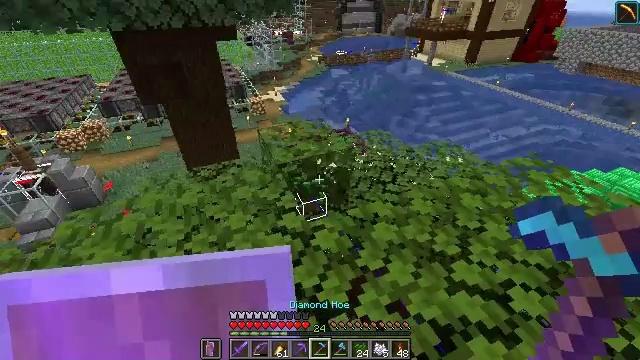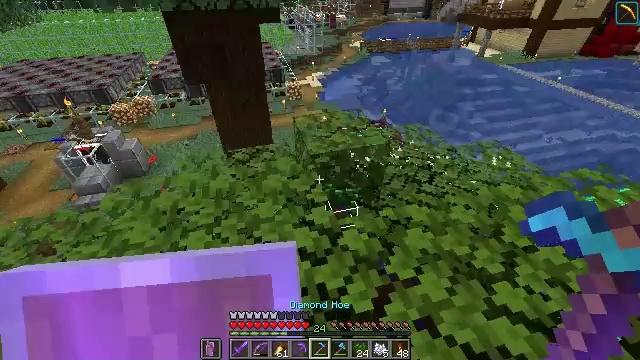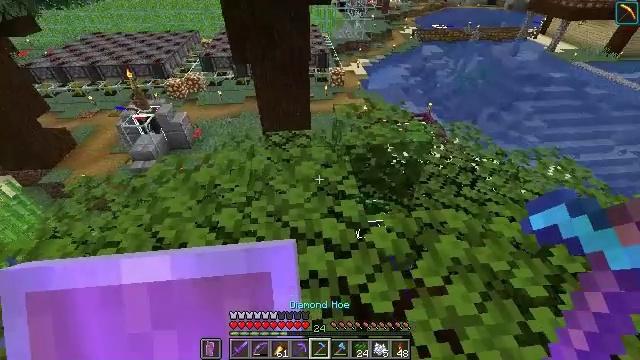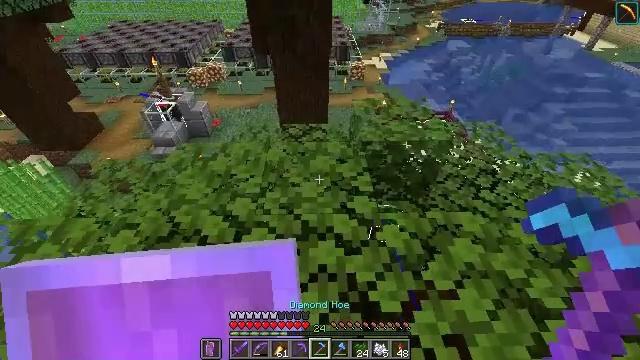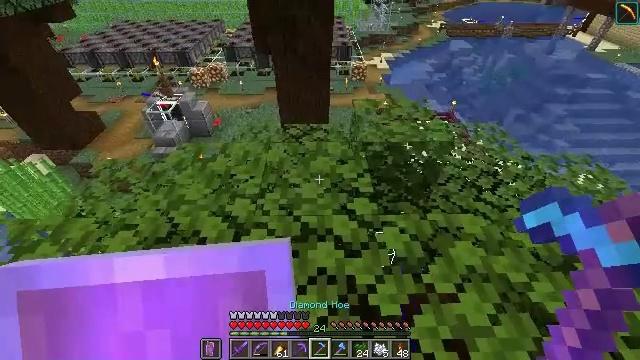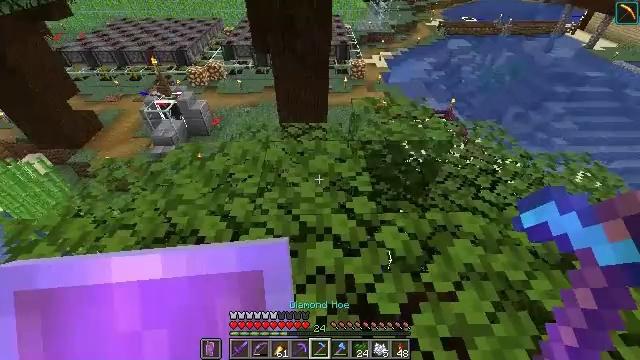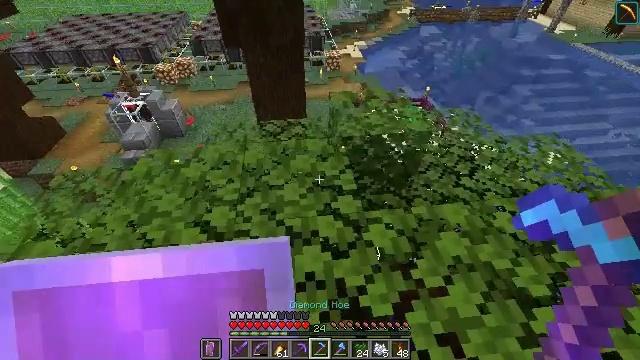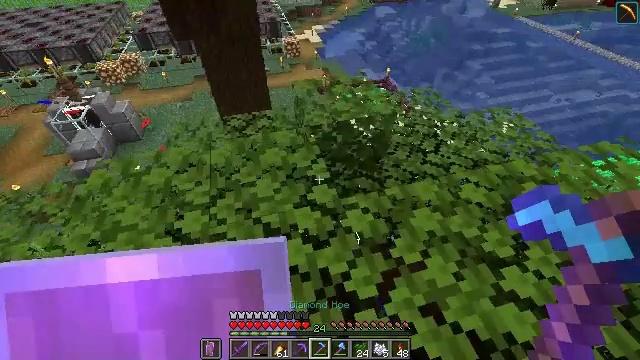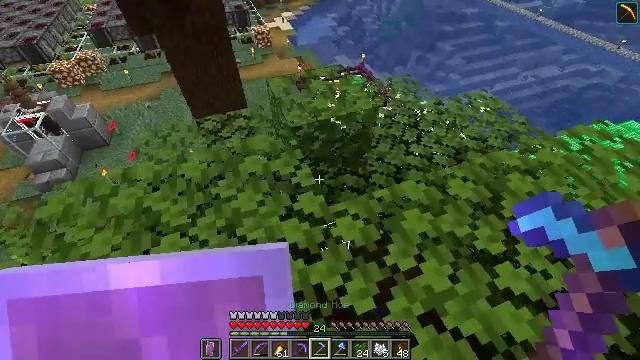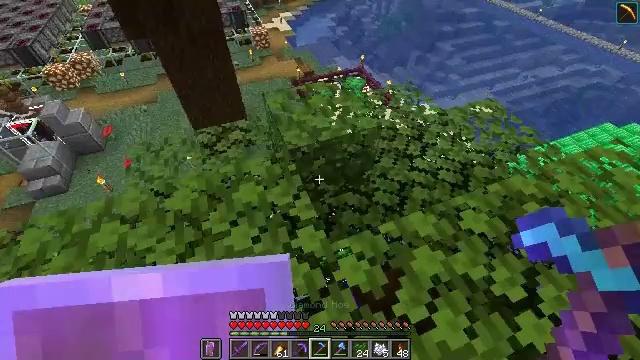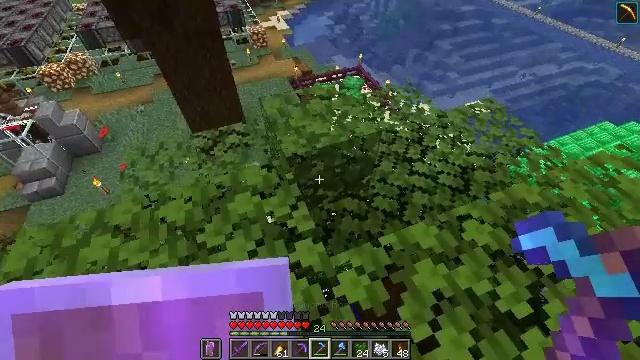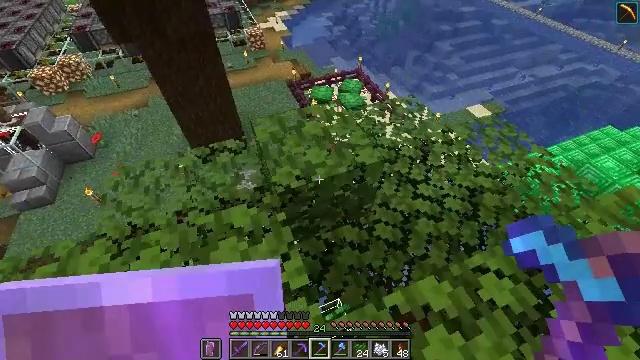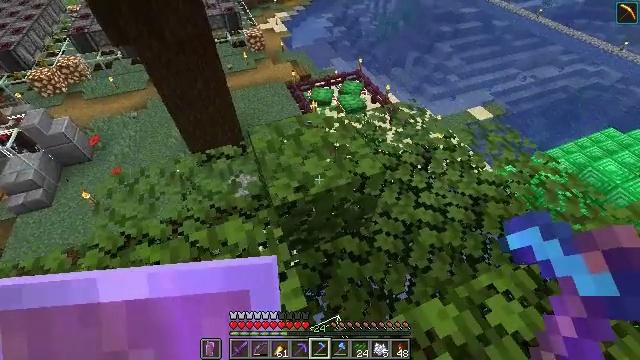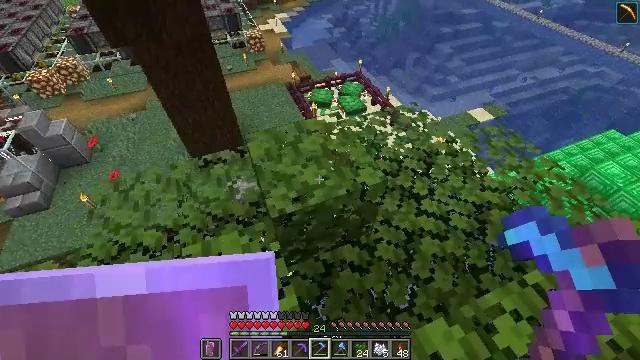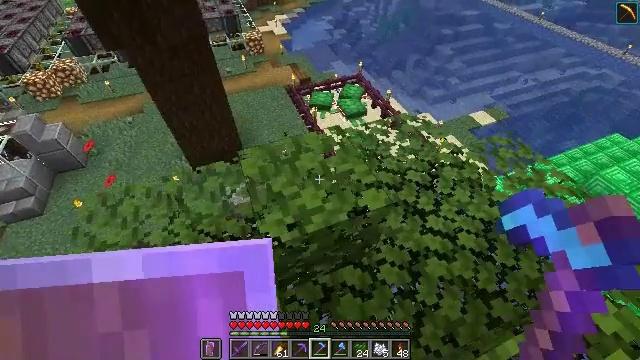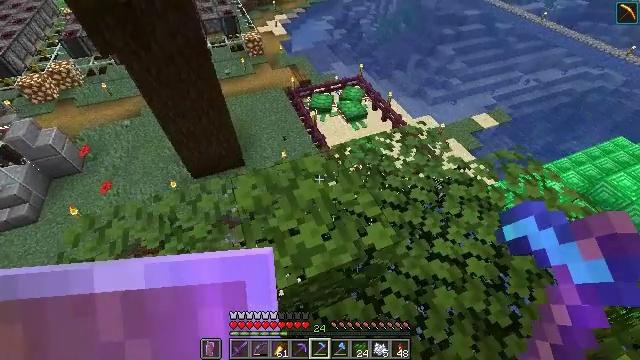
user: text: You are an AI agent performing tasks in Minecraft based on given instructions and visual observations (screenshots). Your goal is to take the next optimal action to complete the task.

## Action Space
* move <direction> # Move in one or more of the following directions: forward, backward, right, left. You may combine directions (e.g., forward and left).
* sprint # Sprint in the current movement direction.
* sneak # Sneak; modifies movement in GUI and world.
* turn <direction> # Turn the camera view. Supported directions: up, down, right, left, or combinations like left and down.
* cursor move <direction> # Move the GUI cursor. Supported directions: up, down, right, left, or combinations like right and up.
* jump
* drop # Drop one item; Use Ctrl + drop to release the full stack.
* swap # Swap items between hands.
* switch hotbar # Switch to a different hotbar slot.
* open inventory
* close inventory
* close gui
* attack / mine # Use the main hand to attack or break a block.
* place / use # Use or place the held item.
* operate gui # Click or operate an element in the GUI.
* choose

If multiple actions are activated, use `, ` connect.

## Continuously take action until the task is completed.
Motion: motion action
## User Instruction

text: Mine dark oak leaves from the tree.
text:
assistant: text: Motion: turn left and down
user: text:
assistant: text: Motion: turn left and down
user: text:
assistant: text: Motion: turn left and down
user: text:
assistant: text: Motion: no_op
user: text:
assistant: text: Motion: no_op
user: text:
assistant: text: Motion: move forward, turn right and down
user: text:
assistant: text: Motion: move forward, turn right and down
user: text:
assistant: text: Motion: move forward, turn right and down
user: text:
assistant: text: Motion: move forward
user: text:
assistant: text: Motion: move forward
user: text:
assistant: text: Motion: move forward
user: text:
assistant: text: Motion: move forward
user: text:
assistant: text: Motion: move forward
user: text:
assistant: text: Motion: move forward
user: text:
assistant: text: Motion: move forward
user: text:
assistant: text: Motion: no_op
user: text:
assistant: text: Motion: no_op
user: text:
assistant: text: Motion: no_op
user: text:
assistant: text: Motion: turn right and down
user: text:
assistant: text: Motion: turn right
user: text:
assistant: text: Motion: turn right and up
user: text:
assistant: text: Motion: turn right and down
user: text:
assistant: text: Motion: turn right and up
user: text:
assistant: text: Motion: turn left and up
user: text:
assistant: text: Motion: no_op
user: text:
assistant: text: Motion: no_op
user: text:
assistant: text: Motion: no_op
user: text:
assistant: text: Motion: no_op
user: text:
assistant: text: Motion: no_op
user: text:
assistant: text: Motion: no_op